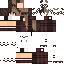
A female human skin with medium skin, wearing brown long hair dressed in a blue hoodie and brown pants, featuring a closed mouth.